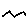
Label: zigzag